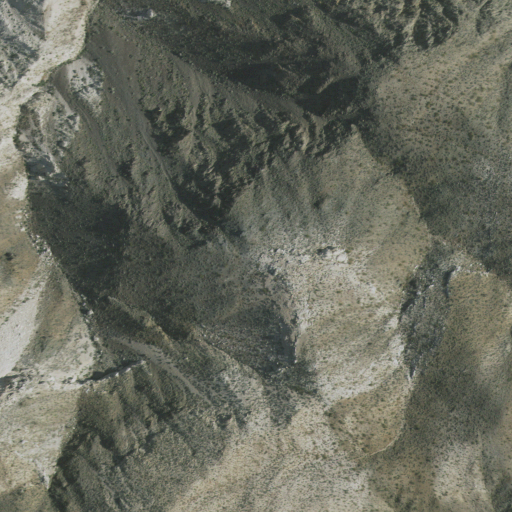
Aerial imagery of mountains in California named Avawatz Mountains containing only shrub